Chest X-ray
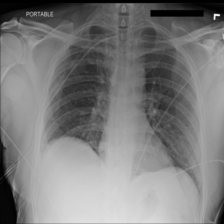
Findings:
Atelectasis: negative
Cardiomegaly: negative
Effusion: negative
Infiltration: negative
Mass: negative
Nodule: negative
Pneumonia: negative
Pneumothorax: positive
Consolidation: negative
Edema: negative
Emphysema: negative
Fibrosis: negative
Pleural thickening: negative
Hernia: negative